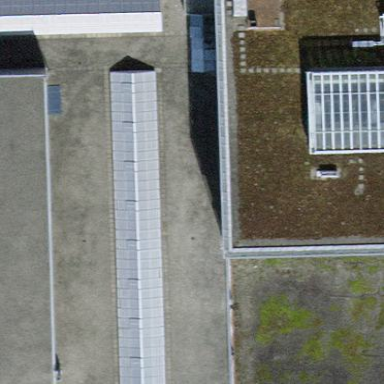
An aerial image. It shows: Building with flat roof.